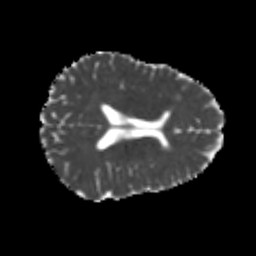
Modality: MD
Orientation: axial
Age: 26
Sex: female
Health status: healthy
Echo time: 0.074 s